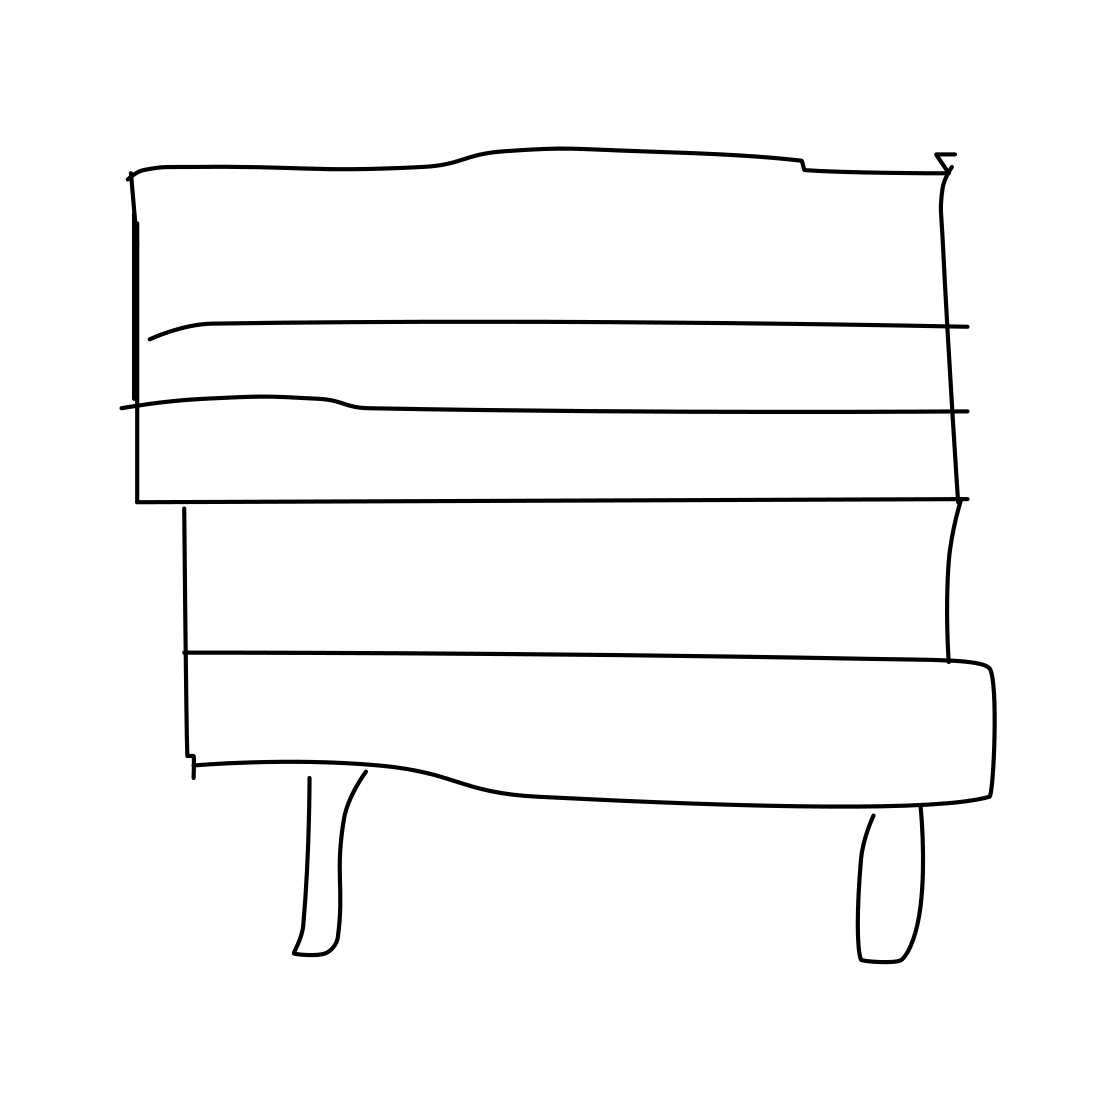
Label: bench